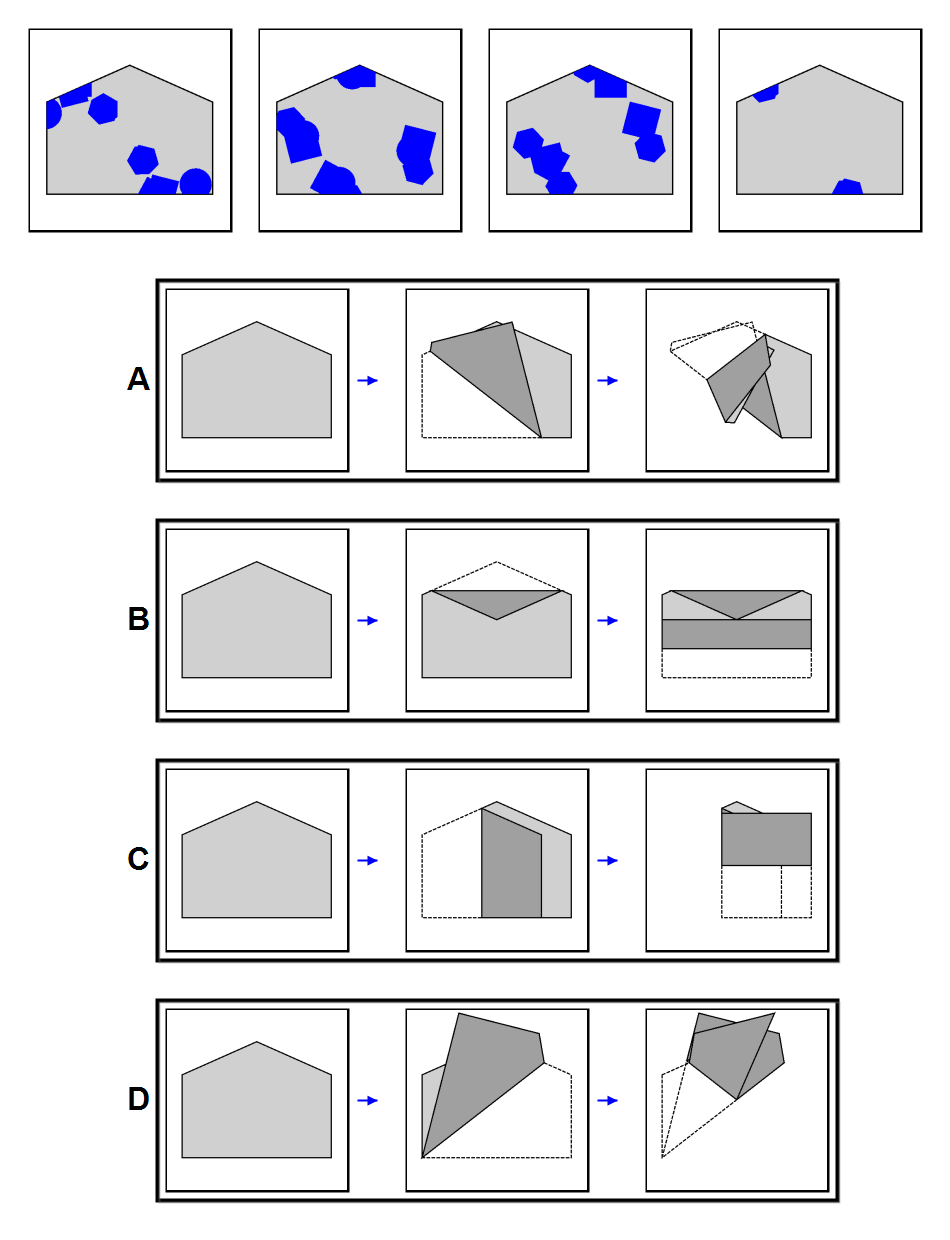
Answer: D